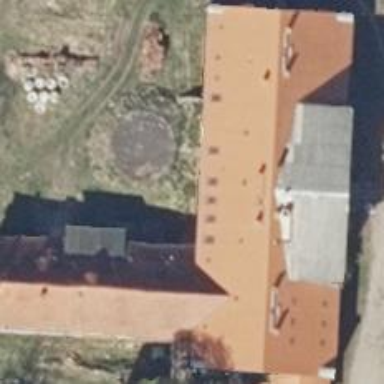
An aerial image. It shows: Manor castle building with historic background.